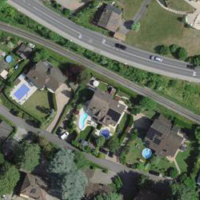
EUNIS habitat code: 55
Species observed at this site:
Geum rivale